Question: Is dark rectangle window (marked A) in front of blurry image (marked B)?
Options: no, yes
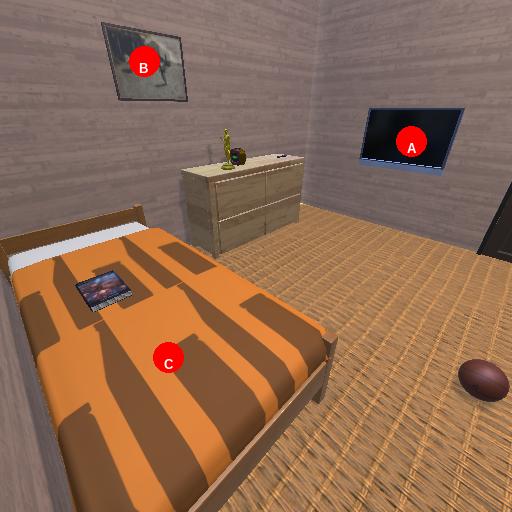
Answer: no